Chest X-ray:
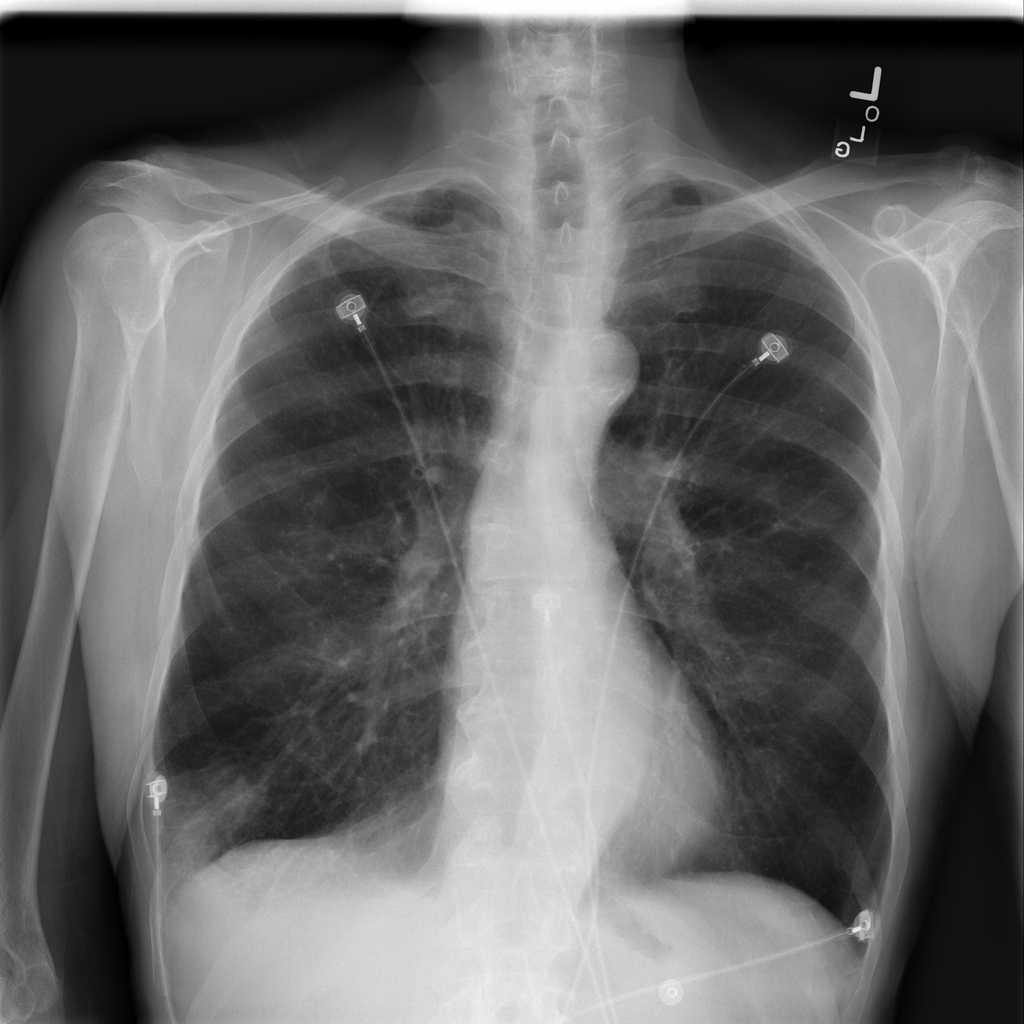
Findings: Consolidation, Nodule
No abnormal finding: no